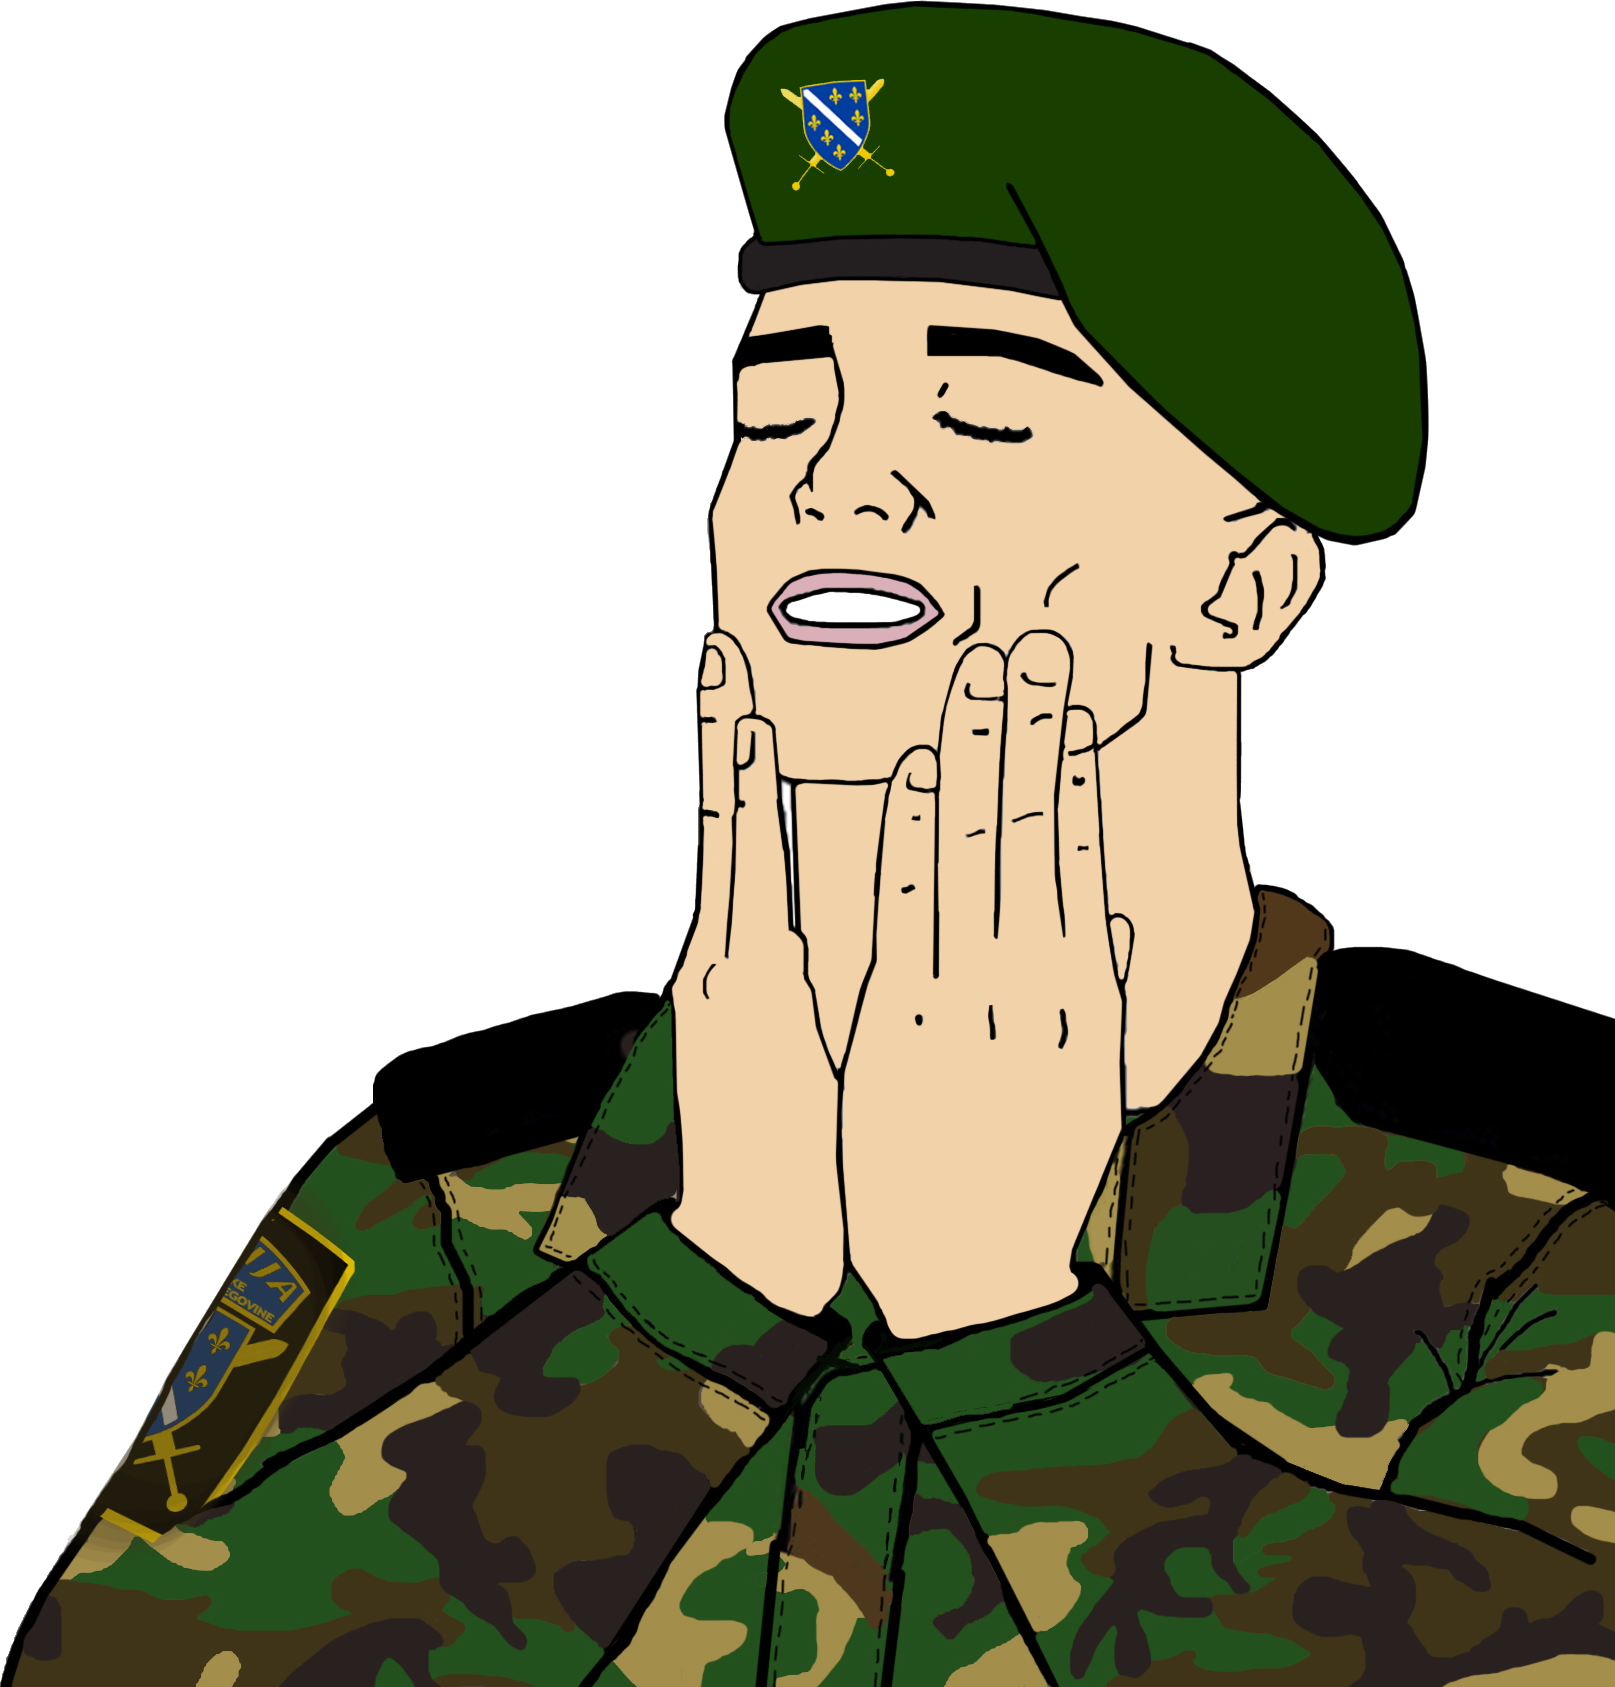
Label: 5_Feels_Good